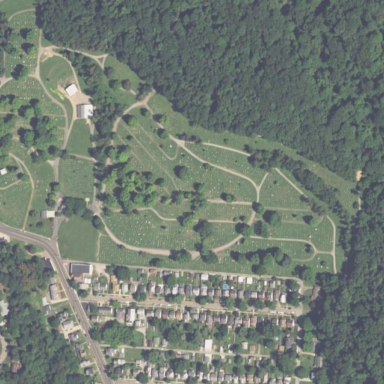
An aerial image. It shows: Cemetery.